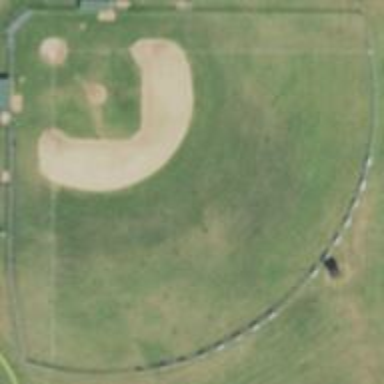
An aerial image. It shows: Baseball pitch for leisure land activities.